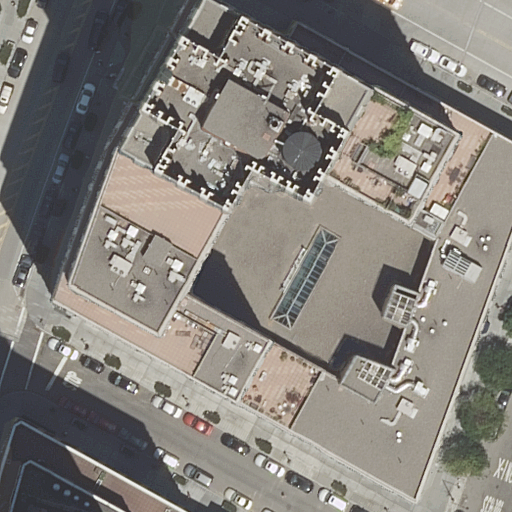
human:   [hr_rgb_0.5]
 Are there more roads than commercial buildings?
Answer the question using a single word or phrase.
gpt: yes

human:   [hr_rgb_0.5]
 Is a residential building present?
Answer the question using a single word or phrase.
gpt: yes

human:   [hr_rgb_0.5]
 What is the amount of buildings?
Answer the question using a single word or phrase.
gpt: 2

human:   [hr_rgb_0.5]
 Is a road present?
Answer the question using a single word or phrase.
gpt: yes

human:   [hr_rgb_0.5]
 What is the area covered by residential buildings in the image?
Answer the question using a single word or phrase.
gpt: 4940m2

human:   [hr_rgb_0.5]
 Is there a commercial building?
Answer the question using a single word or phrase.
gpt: no

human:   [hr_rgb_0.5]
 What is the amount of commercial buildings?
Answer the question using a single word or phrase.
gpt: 0

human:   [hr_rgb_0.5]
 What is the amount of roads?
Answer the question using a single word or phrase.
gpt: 4

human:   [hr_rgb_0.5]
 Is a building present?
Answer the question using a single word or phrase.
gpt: yes

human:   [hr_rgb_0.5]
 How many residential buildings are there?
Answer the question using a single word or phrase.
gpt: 2

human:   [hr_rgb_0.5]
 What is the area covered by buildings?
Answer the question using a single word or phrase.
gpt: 4940m2

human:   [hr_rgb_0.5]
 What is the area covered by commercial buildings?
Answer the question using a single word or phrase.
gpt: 0m2

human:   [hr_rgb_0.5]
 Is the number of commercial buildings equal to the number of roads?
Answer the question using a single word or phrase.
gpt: no

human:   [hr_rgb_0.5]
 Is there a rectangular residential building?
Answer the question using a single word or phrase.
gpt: yes

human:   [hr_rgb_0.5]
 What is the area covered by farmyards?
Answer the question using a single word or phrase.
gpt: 0m2

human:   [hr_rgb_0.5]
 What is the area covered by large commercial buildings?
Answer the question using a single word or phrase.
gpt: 0m2

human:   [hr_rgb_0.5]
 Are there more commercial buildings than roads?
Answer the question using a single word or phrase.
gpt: no

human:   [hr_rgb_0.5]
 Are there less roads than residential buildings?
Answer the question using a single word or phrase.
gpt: no

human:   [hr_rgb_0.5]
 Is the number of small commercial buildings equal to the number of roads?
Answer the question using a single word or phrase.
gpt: no

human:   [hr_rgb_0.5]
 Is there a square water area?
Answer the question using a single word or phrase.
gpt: no

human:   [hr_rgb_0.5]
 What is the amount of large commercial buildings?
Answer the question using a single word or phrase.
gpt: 0

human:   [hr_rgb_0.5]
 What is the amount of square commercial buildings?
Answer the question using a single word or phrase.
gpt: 0

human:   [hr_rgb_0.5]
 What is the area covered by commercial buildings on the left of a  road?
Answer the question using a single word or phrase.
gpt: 0m2

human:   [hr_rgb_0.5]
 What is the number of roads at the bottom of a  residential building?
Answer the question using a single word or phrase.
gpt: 4

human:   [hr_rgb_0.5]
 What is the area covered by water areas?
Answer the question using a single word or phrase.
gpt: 0m2

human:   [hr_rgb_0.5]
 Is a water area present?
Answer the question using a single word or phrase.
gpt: no

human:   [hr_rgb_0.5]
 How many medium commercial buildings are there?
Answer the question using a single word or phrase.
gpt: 0

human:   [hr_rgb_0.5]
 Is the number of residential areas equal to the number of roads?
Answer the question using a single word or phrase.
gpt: no

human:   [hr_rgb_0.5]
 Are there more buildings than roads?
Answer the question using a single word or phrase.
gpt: no

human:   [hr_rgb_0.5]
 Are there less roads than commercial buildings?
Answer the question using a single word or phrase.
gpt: no

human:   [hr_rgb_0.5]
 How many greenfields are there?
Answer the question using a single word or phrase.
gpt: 0

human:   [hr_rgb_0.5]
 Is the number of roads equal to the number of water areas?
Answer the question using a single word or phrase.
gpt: no

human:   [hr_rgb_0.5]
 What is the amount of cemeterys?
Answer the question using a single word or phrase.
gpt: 0

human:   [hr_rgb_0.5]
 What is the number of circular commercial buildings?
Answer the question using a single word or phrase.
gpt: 0

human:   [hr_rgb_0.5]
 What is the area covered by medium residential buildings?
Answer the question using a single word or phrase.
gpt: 0m2

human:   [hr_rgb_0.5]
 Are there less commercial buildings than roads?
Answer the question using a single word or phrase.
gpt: yes

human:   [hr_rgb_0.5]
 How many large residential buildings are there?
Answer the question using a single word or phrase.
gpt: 1

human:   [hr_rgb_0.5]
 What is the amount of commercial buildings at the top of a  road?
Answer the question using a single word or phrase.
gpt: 0

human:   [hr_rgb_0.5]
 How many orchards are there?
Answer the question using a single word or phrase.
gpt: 0

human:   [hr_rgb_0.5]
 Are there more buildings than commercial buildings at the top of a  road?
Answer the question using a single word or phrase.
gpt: yes

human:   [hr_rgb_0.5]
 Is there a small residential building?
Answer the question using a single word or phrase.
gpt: yes

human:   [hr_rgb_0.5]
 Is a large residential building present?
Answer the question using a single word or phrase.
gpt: yes

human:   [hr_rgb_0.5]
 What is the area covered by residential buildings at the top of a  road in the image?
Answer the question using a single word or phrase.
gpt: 3m2

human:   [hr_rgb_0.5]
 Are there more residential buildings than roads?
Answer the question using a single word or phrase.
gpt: no

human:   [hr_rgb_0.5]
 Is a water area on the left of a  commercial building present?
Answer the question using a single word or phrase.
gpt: no

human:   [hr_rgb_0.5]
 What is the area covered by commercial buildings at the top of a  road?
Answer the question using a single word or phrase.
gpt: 0m2

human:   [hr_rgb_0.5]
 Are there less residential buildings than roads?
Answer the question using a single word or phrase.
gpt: yes

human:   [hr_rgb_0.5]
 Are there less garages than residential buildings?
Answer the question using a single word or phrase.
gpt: yes

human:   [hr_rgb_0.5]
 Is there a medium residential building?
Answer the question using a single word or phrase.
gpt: no

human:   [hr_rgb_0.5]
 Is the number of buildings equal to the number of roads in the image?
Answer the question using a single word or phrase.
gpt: no

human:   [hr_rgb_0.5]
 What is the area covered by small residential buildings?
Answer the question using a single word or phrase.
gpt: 3m2

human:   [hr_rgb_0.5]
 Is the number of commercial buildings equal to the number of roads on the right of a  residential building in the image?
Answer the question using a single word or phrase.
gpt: no

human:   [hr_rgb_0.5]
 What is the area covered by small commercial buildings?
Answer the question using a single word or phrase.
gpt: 0m2

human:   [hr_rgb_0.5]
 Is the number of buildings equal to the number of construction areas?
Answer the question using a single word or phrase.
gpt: no

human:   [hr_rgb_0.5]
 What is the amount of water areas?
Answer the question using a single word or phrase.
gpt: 0

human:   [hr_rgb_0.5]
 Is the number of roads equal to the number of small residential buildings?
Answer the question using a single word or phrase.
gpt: no

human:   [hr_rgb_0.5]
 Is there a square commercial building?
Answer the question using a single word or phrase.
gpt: no

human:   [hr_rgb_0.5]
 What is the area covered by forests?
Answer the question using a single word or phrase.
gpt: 0m2

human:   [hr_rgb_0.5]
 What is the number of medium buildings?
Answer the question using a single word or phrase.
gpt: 0

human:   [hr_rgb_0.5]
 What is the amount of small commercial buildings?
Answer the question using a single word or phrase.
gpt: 0

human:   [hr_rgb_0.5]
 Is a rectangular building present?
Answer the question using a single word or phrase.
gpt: yes

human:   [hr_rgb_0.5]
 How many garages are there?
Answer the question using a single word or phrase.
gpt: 0

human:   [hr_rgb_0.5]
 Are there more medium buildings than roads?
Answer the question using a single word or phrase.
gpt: no

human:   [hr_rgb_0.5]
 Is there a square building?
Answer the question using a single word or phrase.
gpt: no